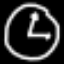
Label: clock